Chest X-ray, AP view. Patient: 16 years old, sex M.
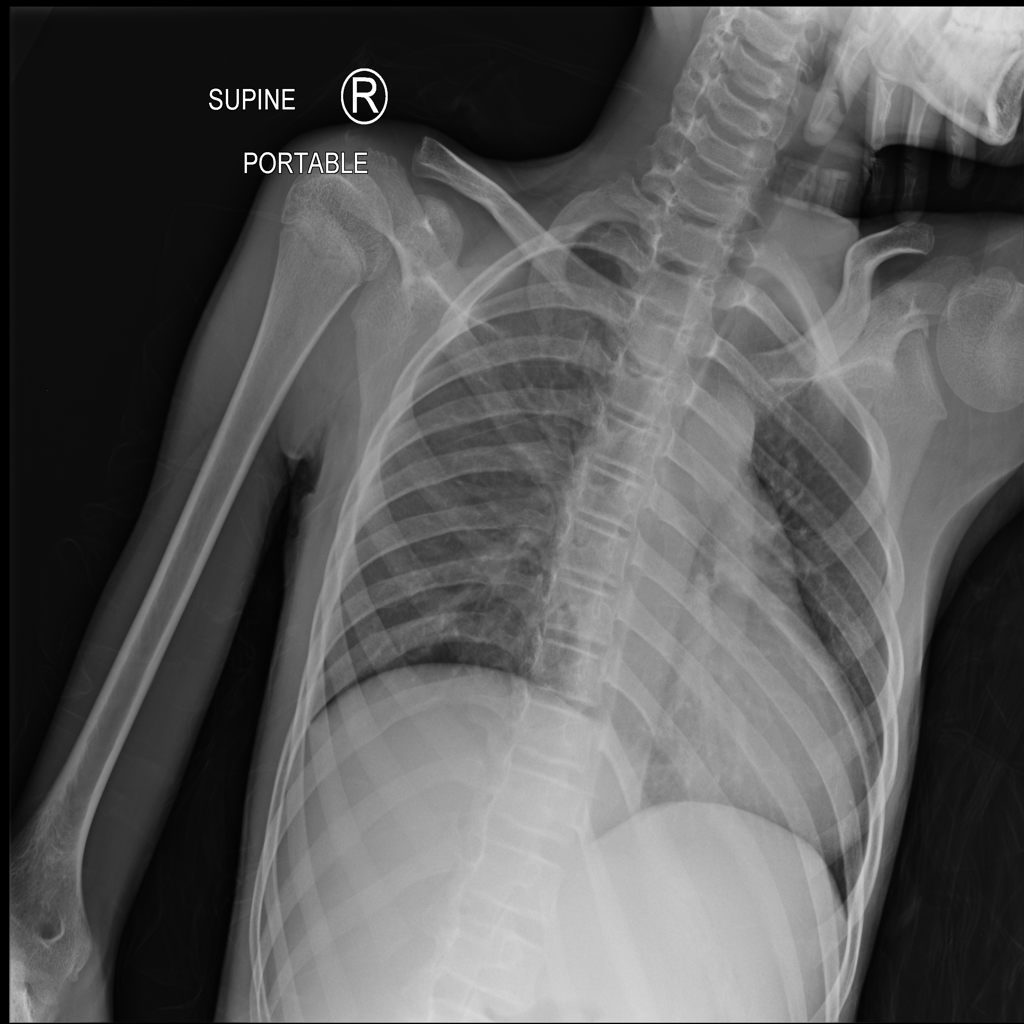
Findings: No Finding